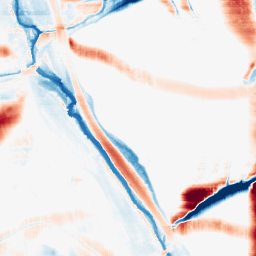
Category: morphological
Decomposition family: morphological_rect
Decomposition parameters: operation: average
width: 50
height: 20
Upsampling method: bspline
Upsampling parameters: scale: 4
Upsampling scale: 4